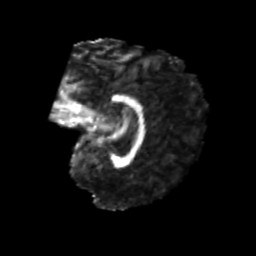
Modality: FA
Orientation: sagittal
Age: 22
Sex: female
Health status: healthy
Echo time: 0.074 s